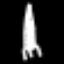
Label: The Eiffel Tower